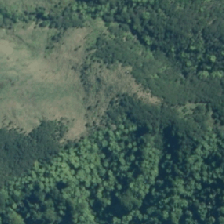
Land cover: manuka_kanuka